七年级 · 度量几何学
(本小题 8.0 分)

有一科技小组进行了机器人行走性能试验, 在试验场地有 $A 、 B 、 C$ 三点顺次在同一笔直的赛道上, $A 、 B$ 两点之间的距离是 90 米. 甲、乙两机器人分别从 $A 、 B$ 两点同时同向出发到终点 $C$,乙机器人始终以 50 米/分的速度行走, 乙行走 9 分钟到达 $C$ 点. 设两机器人出发时间为 $t$ (分钟).当 $t=3$ 分钟时，甲追上乙.

请解答下面问题:

(1) $B 、 C$ 两点之间的距离是米.

(2)求甲机器人前 3 分钟的速度为多少米/分?

(3)若前 4 分钟甲机器人的速度保持不变, 在 $4 \leq t \leq 6$ 分钟时, 甲的速度变为与乙相同, 求两机器人前6分钟内出发多长时间相距28米?

(4)若 6 分钟后, 甲机器人的速度又恢复为原来出发时的速度, 直接写出当 $t>6$ 时, 甲、乙两机器人之间的距离 $S$. (用含 $t$ 的代数式表示)
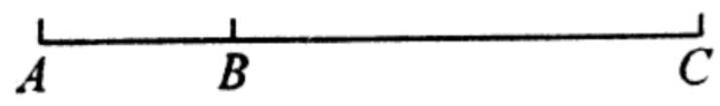
答案: (1) 450

(2)设甲机器人前 3 分钟的速度为 $a$ 米/分,

$3 a=90+3 \times 50$,

解得, $a=80$,

答: 机器人前 3 分钟的速度为 80 米/分;

(3) : 前 4 分钟甲机器人的速度保持不变, 在 $4 \leq t \leq 6$ 分钟时, 甲的速度变为与乙相同,

$\therefore$ 前 4 分钟甲机器人的速度为 80 米/分, 在 $4 \leq t \leq 6$ 分钟时, 甲的速度为 50 米/分,

设甲乙相遇前相距 28 米时出发的时间为 $b$ 分钟，

$80 b+28=90+50 b$,

解得, $b=\frac{31}{15}$,

设甲乙相遇后相距 28 米时出发的时间为 $c$ 分钟,

$80 c-28=90+50 c$,

解得, $c=\frac{59}{15}<4$, 符合题意

答: 两机器人前 6 分钟内出发 $\frac{31}{15}$ 分或 $\frac{59}{15}$ 分时相距 28 米;

(4) $\because 6$ 分钟后甲机器人的速度又恢复为原来出发时的速度,

$\therefore 6$ 分钟后甲机器人的速度是 80 米/分,

当 $t=6$ 时, 甲乙两机器人的距离为: $[80 \times 4+50 \times(6-4)]-(90+50 \times 6)=30$ (米),

当甲到达终点 $C$ 时, $t_{1}=\{(90+450)-[80 \times 4+50 \times(6-4)]\} \div 80+6